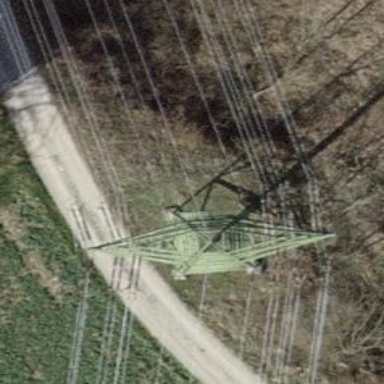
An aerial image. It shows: Double and single wires forming power line.